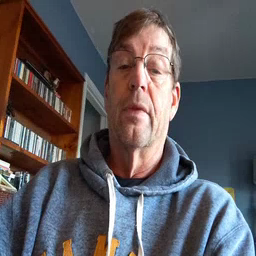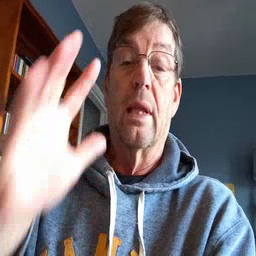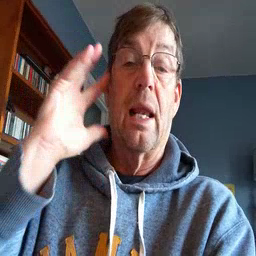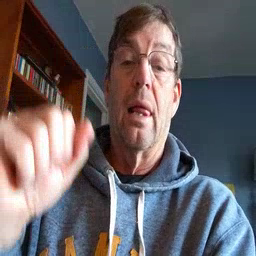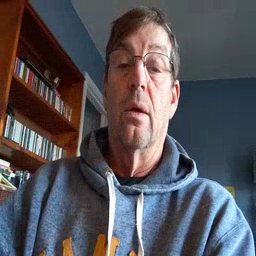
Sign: loud